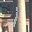
Label: 1